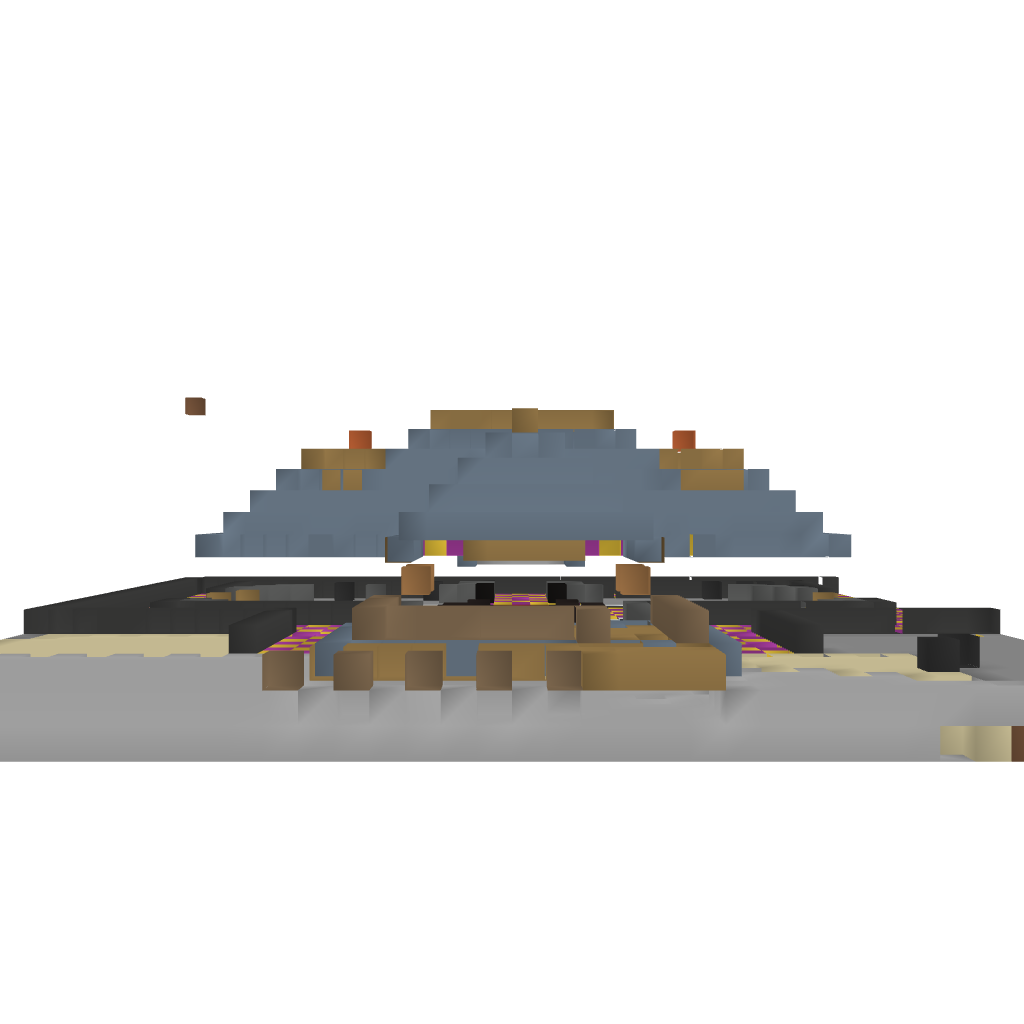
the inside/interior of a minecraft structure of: GaymerMansion